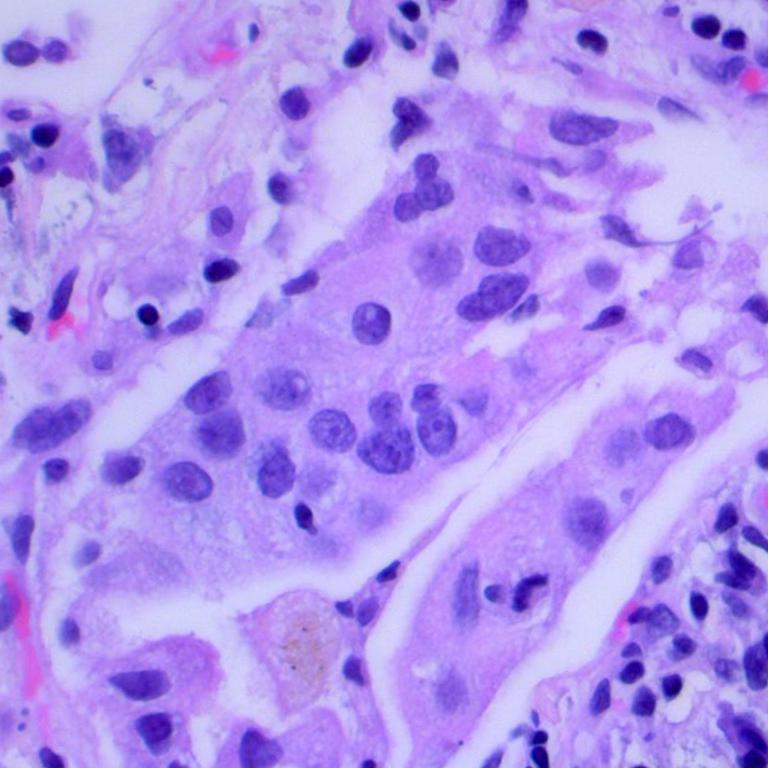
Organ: lung
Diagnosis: adenocarcinomas